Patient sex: M
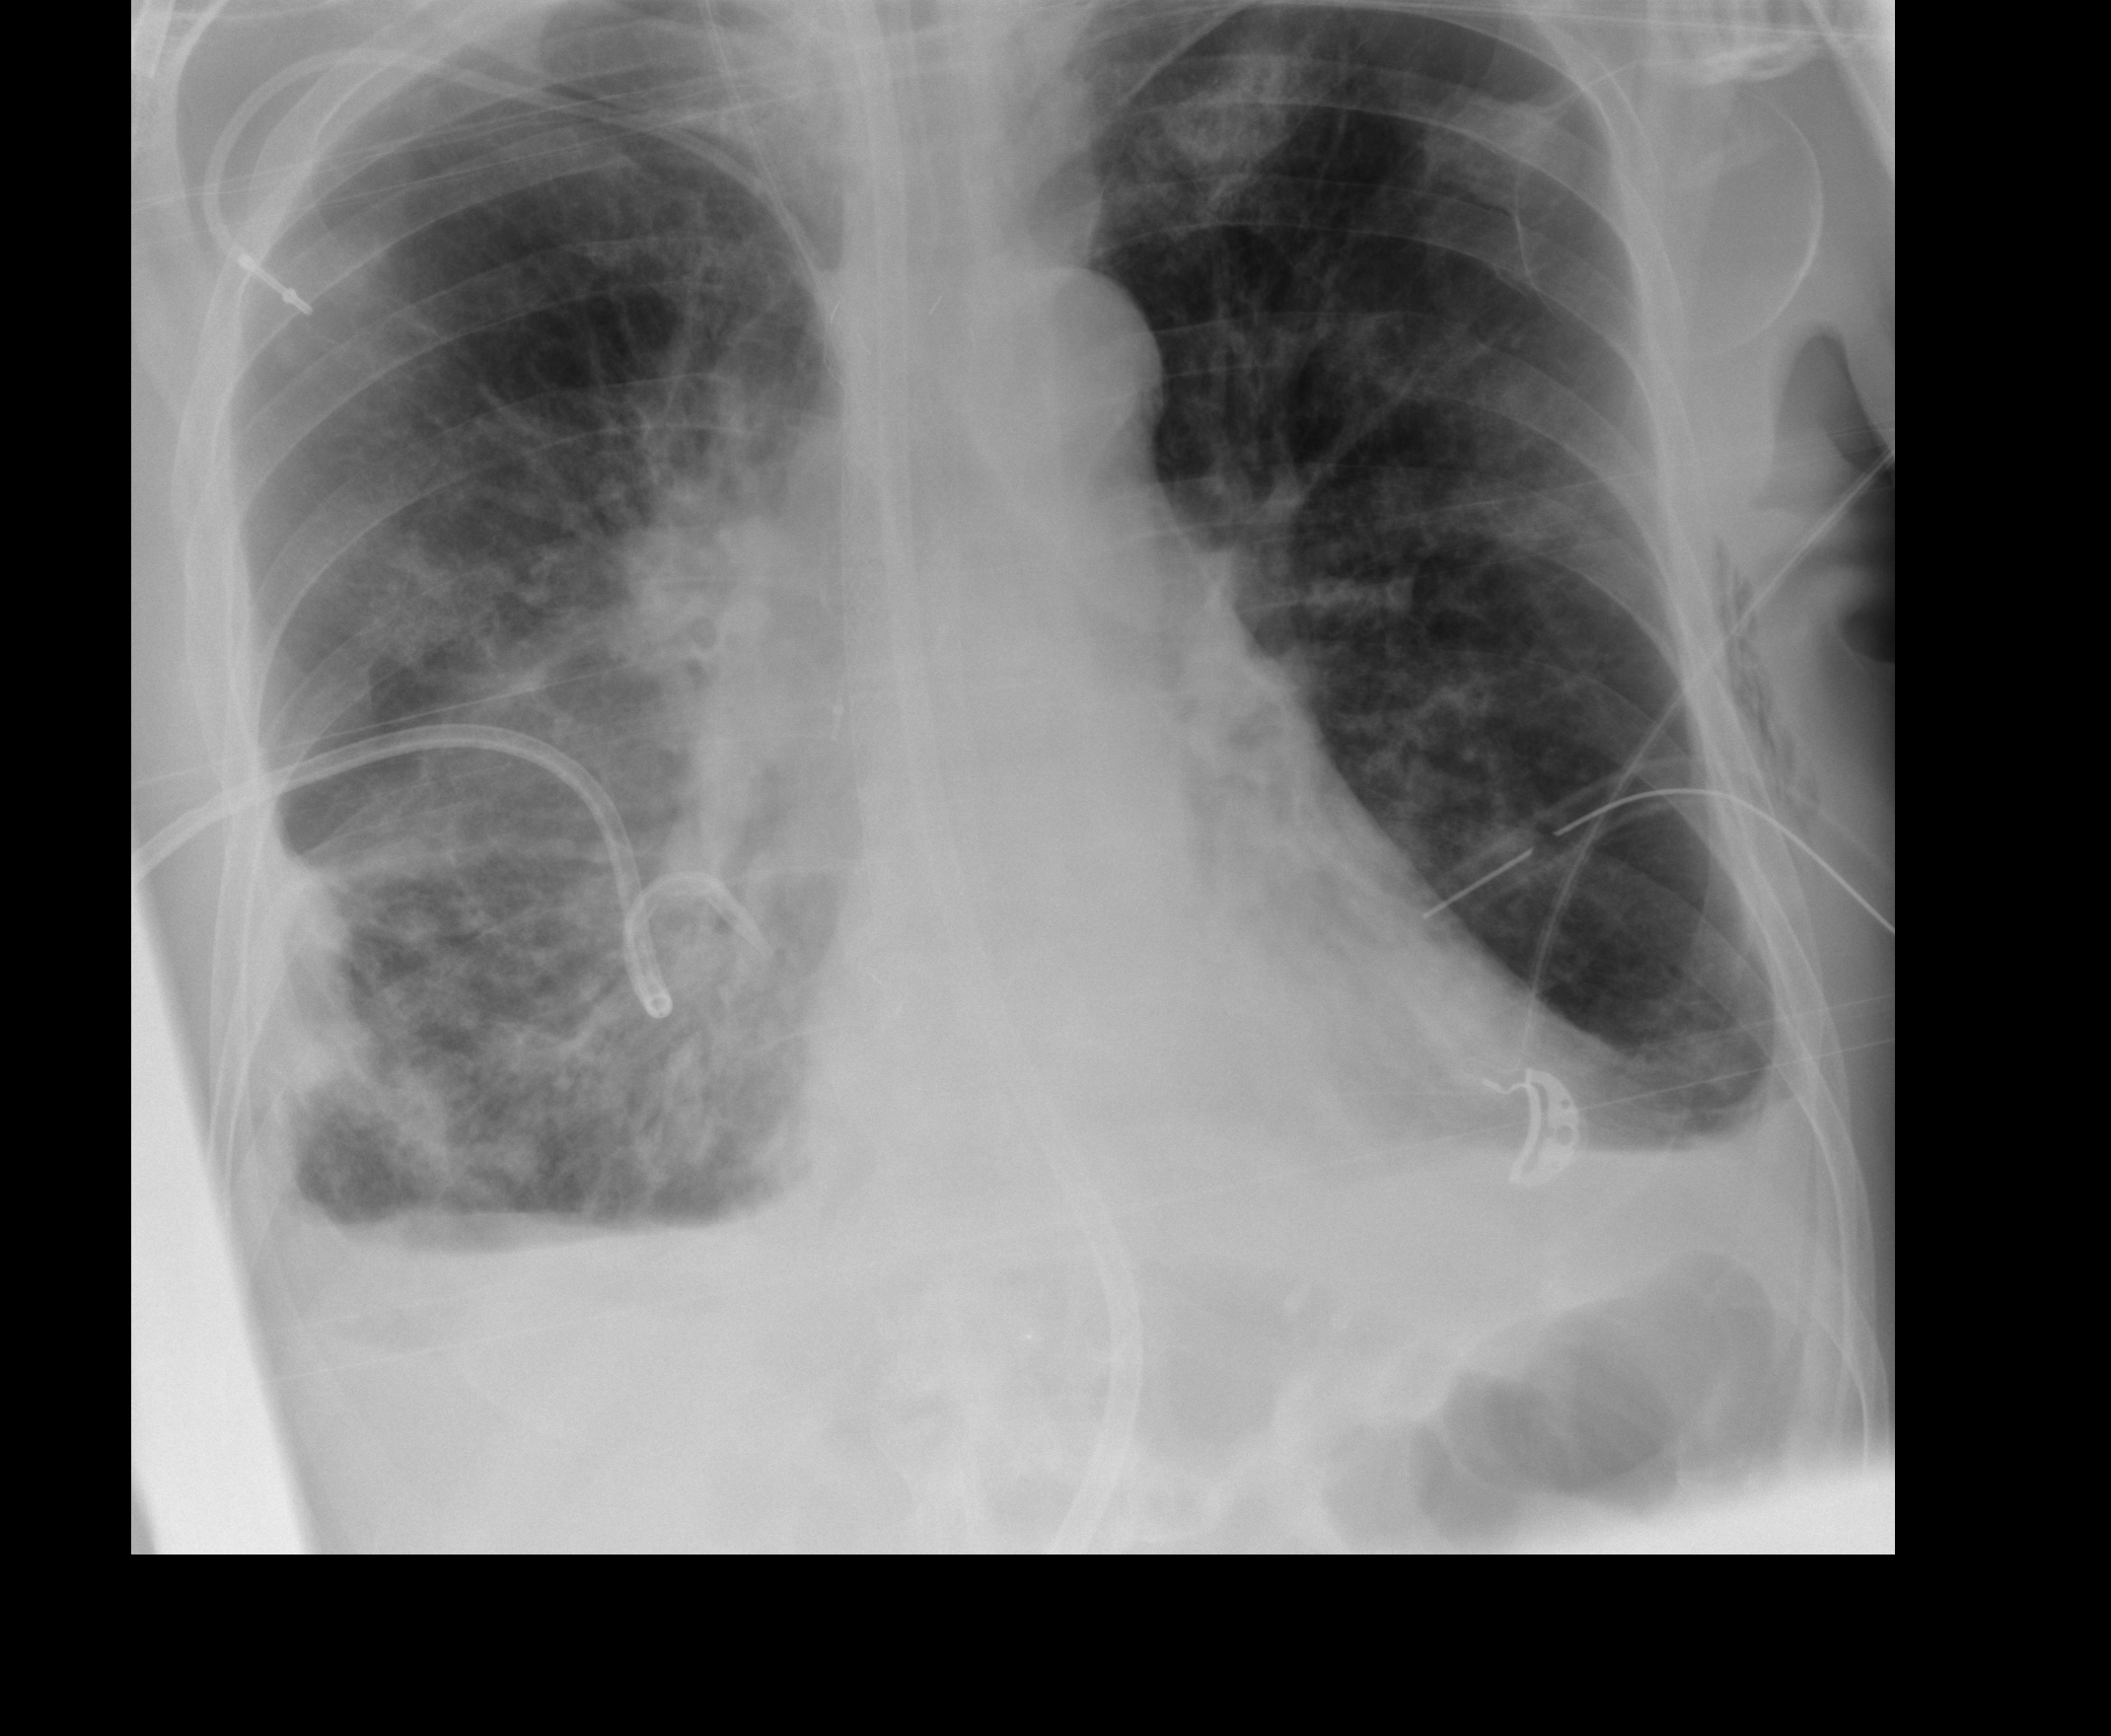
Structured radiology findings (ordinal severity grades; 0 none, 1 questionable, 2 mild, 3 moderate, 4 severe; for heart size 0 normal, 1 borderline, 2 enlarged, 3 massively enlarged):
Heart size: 0
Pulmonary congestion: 2
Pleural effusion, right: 2
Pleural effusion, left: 2
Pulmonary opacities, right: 3
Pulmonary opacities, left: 1
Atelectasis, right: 2
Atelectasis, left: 2